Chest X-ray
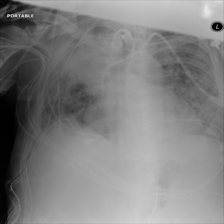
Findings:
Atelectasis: negative
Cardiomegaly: negative
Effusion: negative
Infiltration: negative
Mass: negative
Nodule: negative
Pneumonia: negative
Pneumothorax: negative
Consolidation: positive
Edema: negative
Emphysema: negative
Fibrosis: negative
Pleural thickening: negative
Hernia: negative